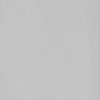
Label: not_dusty